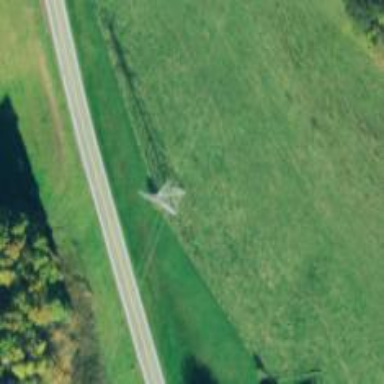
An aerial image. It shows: Lattice structure tower used for power transmission.